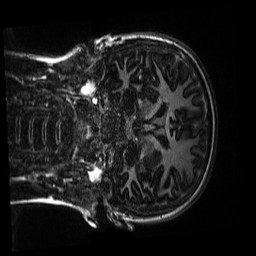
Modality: MP2RAGE
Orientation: coronal
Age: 10
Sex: female
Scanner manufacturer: siemens
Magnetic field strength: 3 T
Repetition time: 4 s
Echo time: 0.00303 s